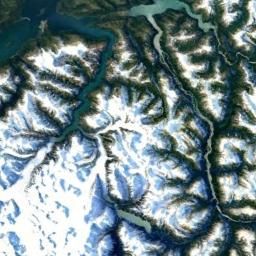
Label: snowberg